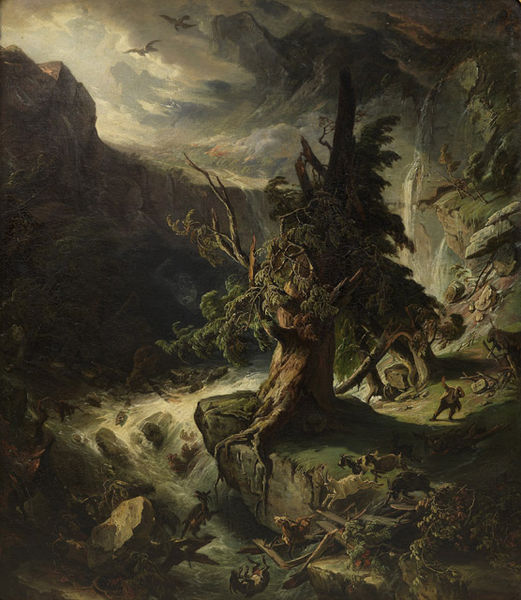
Titel: Rübezahls Walten im Riesengebirge
Künstler: Daniel Fohr
Standort: Karlsruhe
Institution: Staatliche Kunsthalle Karlsruhe
Schlagwörter: adler, baum, berg, blätter, dunkel, felsen, gemälde, gewitter, himmel, mann, schatten, vogel, wasser, wolken, fluss, grün, himmerl, landschaft, menschen, abend, braun, bunt, grau, hell, licht, schwarz, weiss, gras, tier, tiere, wiese, wolke, malerei, mensch, stein, steine, tot, öl, ast, bach, natur, stamm, vögel, wind, zweige, brücke, dunkelheit, tal, wald, wasserfall, boot, esel, pferd, gischt, düster, abhang, laufen, berge, fels, gebirge, herde, lawine, schlucht, reißend, romantik, strömung, sturzbach, ölgemälde, brausen, flut, katastrophe, naturgewalt, not, sturm, tosend, unwetter, wetter, wild, blue, men, oil, people, white, dark, green, painting, three, oil painting, brown, bretter, trübe, ölfarben, grass, unscharf, flucht, durchblick, wurzel, gefahr, fliehen, flüchten, leinwand, tanne, bedrohung, wood, verwischt, sad, reh, dynamisch, cliff, cloud, clouds, horses, man, rock, rocks, sky, stone, tree, dramatisch, dramatik, sturz, gebirgsfluss, hills, landscape, mountain, mountains, nature, water, sun, trees, bachlauf, rain, death, forest, river, stream, path, schafe, bär, hirte, hirten, hillside, ruin, wilderness, animals, bird, birds, flying, romantic, romanticism, ziege, roots, fall, falling, disaster, drowning, storm, stormy, tragedy, stürzen, verwüstung, bridge, wildbach, person, ziegen, schaffe, pastoral, gemsen, weather, bam, animal, bush, farm, farmer, horse, gewaltig, flow, goat, sheep, wplken, flock, steinschlag, waterfall, dunkle wolken, abgebrochen, shepherd, ziegenherde, scary, goats, danger, hill, episch, earth, mud, pain, countryside, fantasy, rapids, flee, running, catastrophe, tornado, mitreissen, wildlife, wather, canyon, dunkelheiot, destruction, dear, bus, plants, creek, flood, winds, climb, felssturz, tmann, drown, damage, rivers, wrath, hurricane, vally, breaking, ud, collapse, apocalypse, earthquake, ow, moutnain, the new frontier, bridgs, deat, mitreisen, lgaum, volkanausbruch, widdeer, abhauen, bedrochlich, tumultuous, nclouds, wrathe, demolished, bitds, crucifixion, murder, soil, dift, unpaved road, autumnal, grey clouds